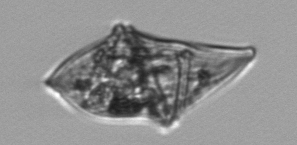
Label: Gyrodinium